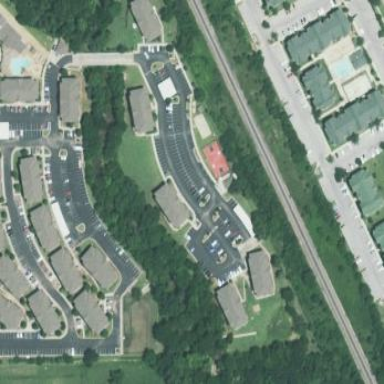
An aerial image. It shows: Image showing apartment complex.